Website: walmart
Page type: billing-address
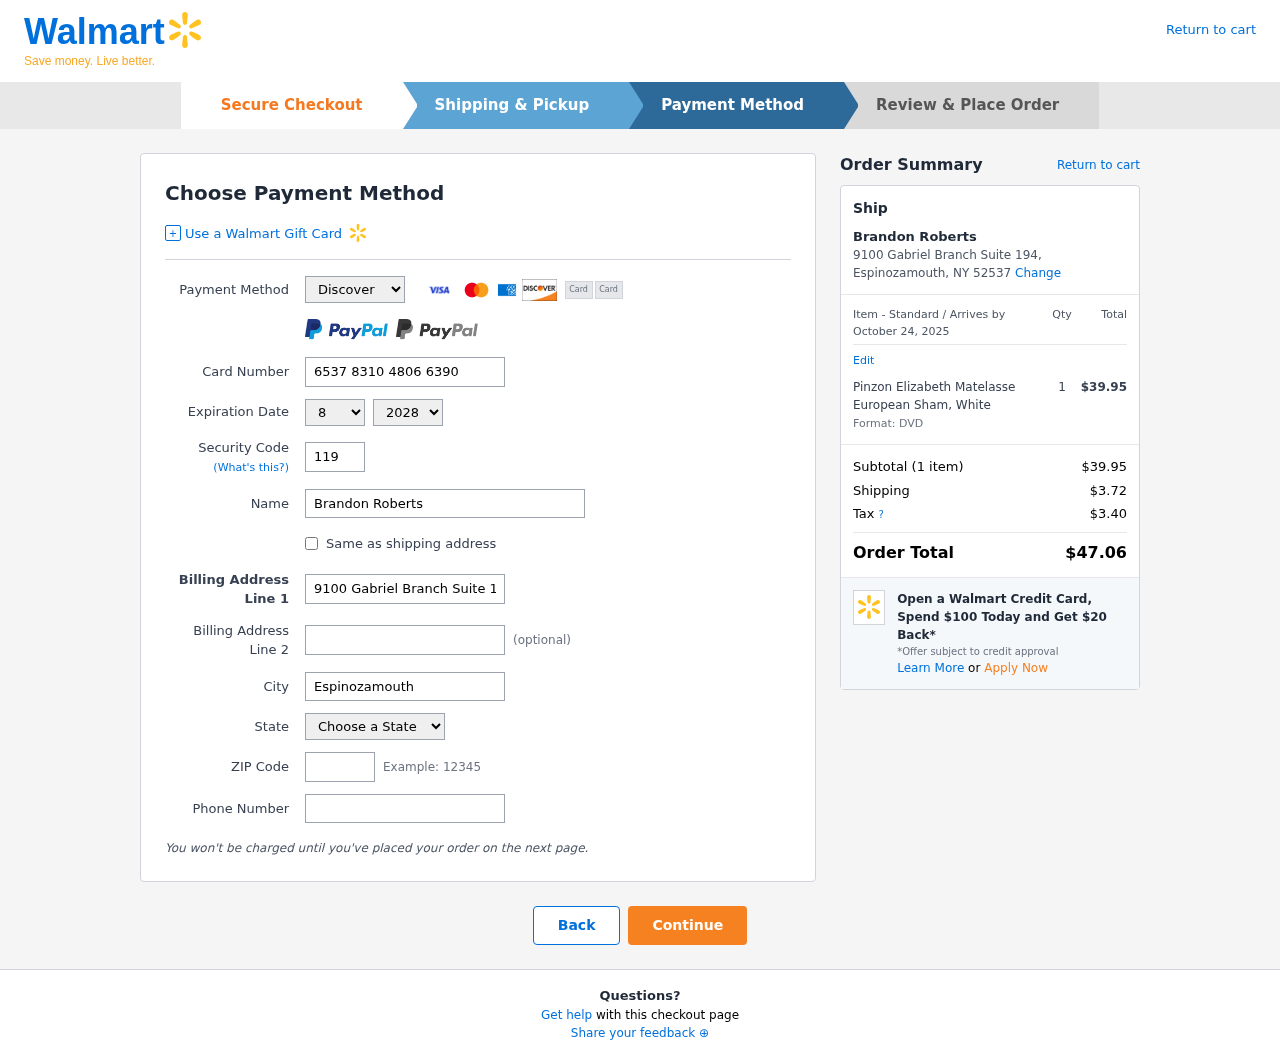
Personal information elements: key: PII_CARD_CVV
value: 119
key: PII_CARD_EXPIRY_MONTH
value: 08
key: PII_CARD_EXPIRY_YEAR
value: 28
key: PII_CARD_NUMBER
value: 6537 8310 4806 6390
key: PII_CARD_TYPE
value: Discover
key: PII_CITY
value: Espinozamouth
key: PII_CITY_STATE_ZIP
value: Espinozamouth, NY 52537
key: PII_FULLNAME
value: Brandon Roberts
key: PII_PHONE
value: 7108667334
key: PII_POSTCODE
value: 52537
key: PII_STATE
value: New York
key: PII_STREET
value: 9100 Gabriel Branch Suite 194
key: PII_FULLNAME2
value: Brandon Roberts
Product elements: key: PRODUCT1_NAME
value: Pinzon Elizabeth Matelasse European Sham, White
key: PRODUCT1_PRICE
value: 39.95
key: PRODUCT1_QUANTITY
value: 1
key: PRODUCT1_DESC
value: Format: DVD
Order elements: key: ORDER_DELIVERY_DATE
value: October 24, 2025
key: ORDER_NUM_ITEMS
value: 1
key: ORDER_SUBTOTAL
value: $39.95
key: ORDER_SHIPPING_COST
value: $3.72
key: ORDER_TAX
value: $3.40
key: ORDER_TOTAL
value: $47.06